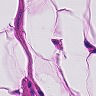
Metastatic tissue present: no